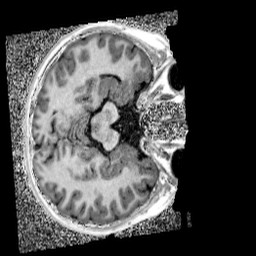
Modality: UNIT1_denoised
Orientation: axial
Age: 11
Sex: male
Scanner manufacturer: siemens
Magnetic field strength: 3 T
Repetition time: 4 s
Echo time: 0.00299 s